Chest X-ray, PA view. Patient: 50 years old, sex F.
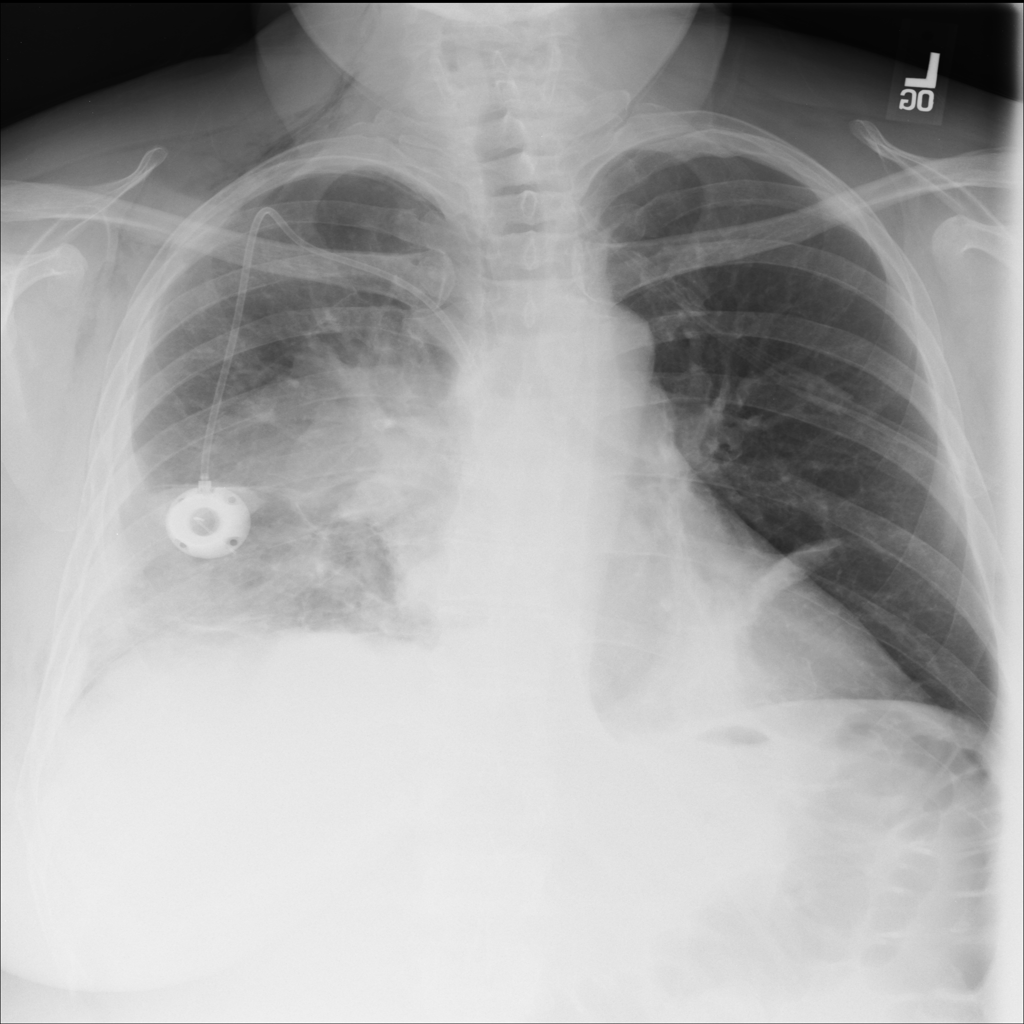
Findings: Pleural_Thickening